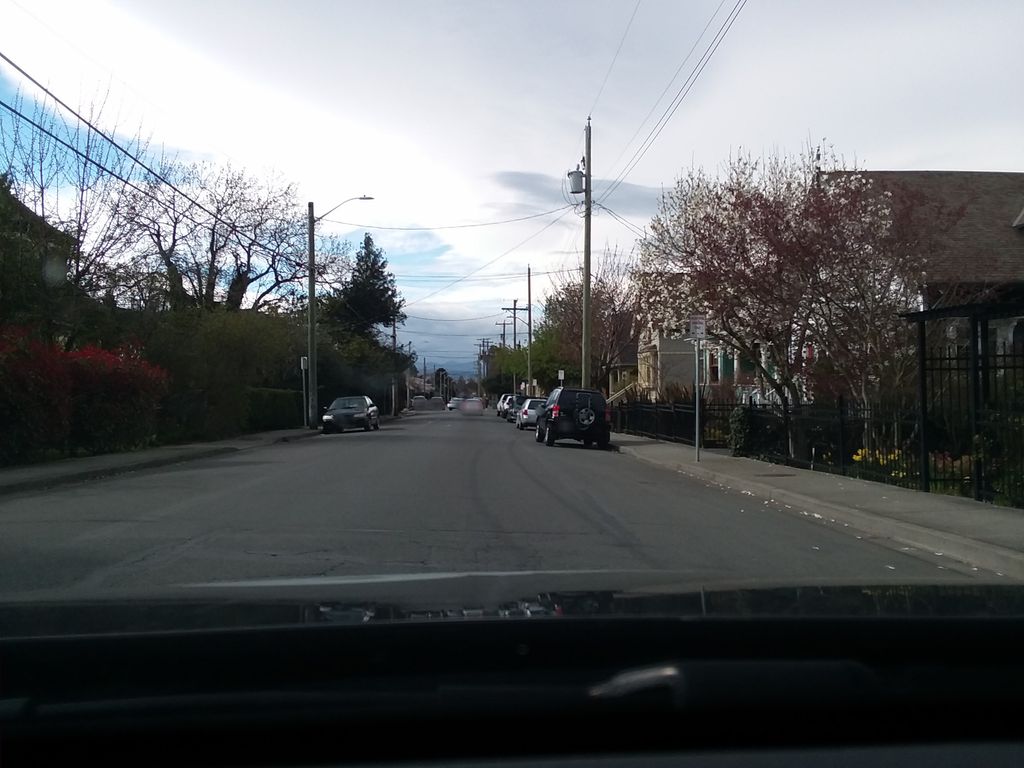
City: victoria